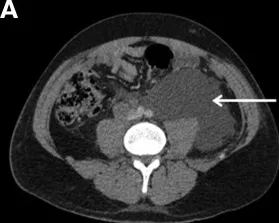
(A) Abdominal CT scan axial, coronal, and sagittal showing retroperitoneal chyle leak (arrow).
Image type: radiology (ct)